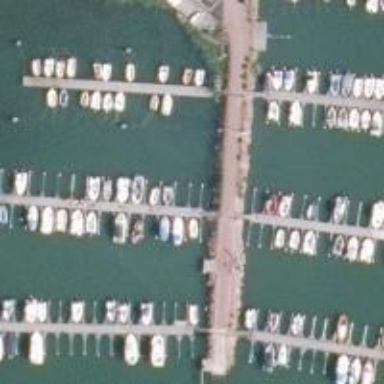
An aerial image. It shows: Footway leading to man-made pier.